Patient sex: M
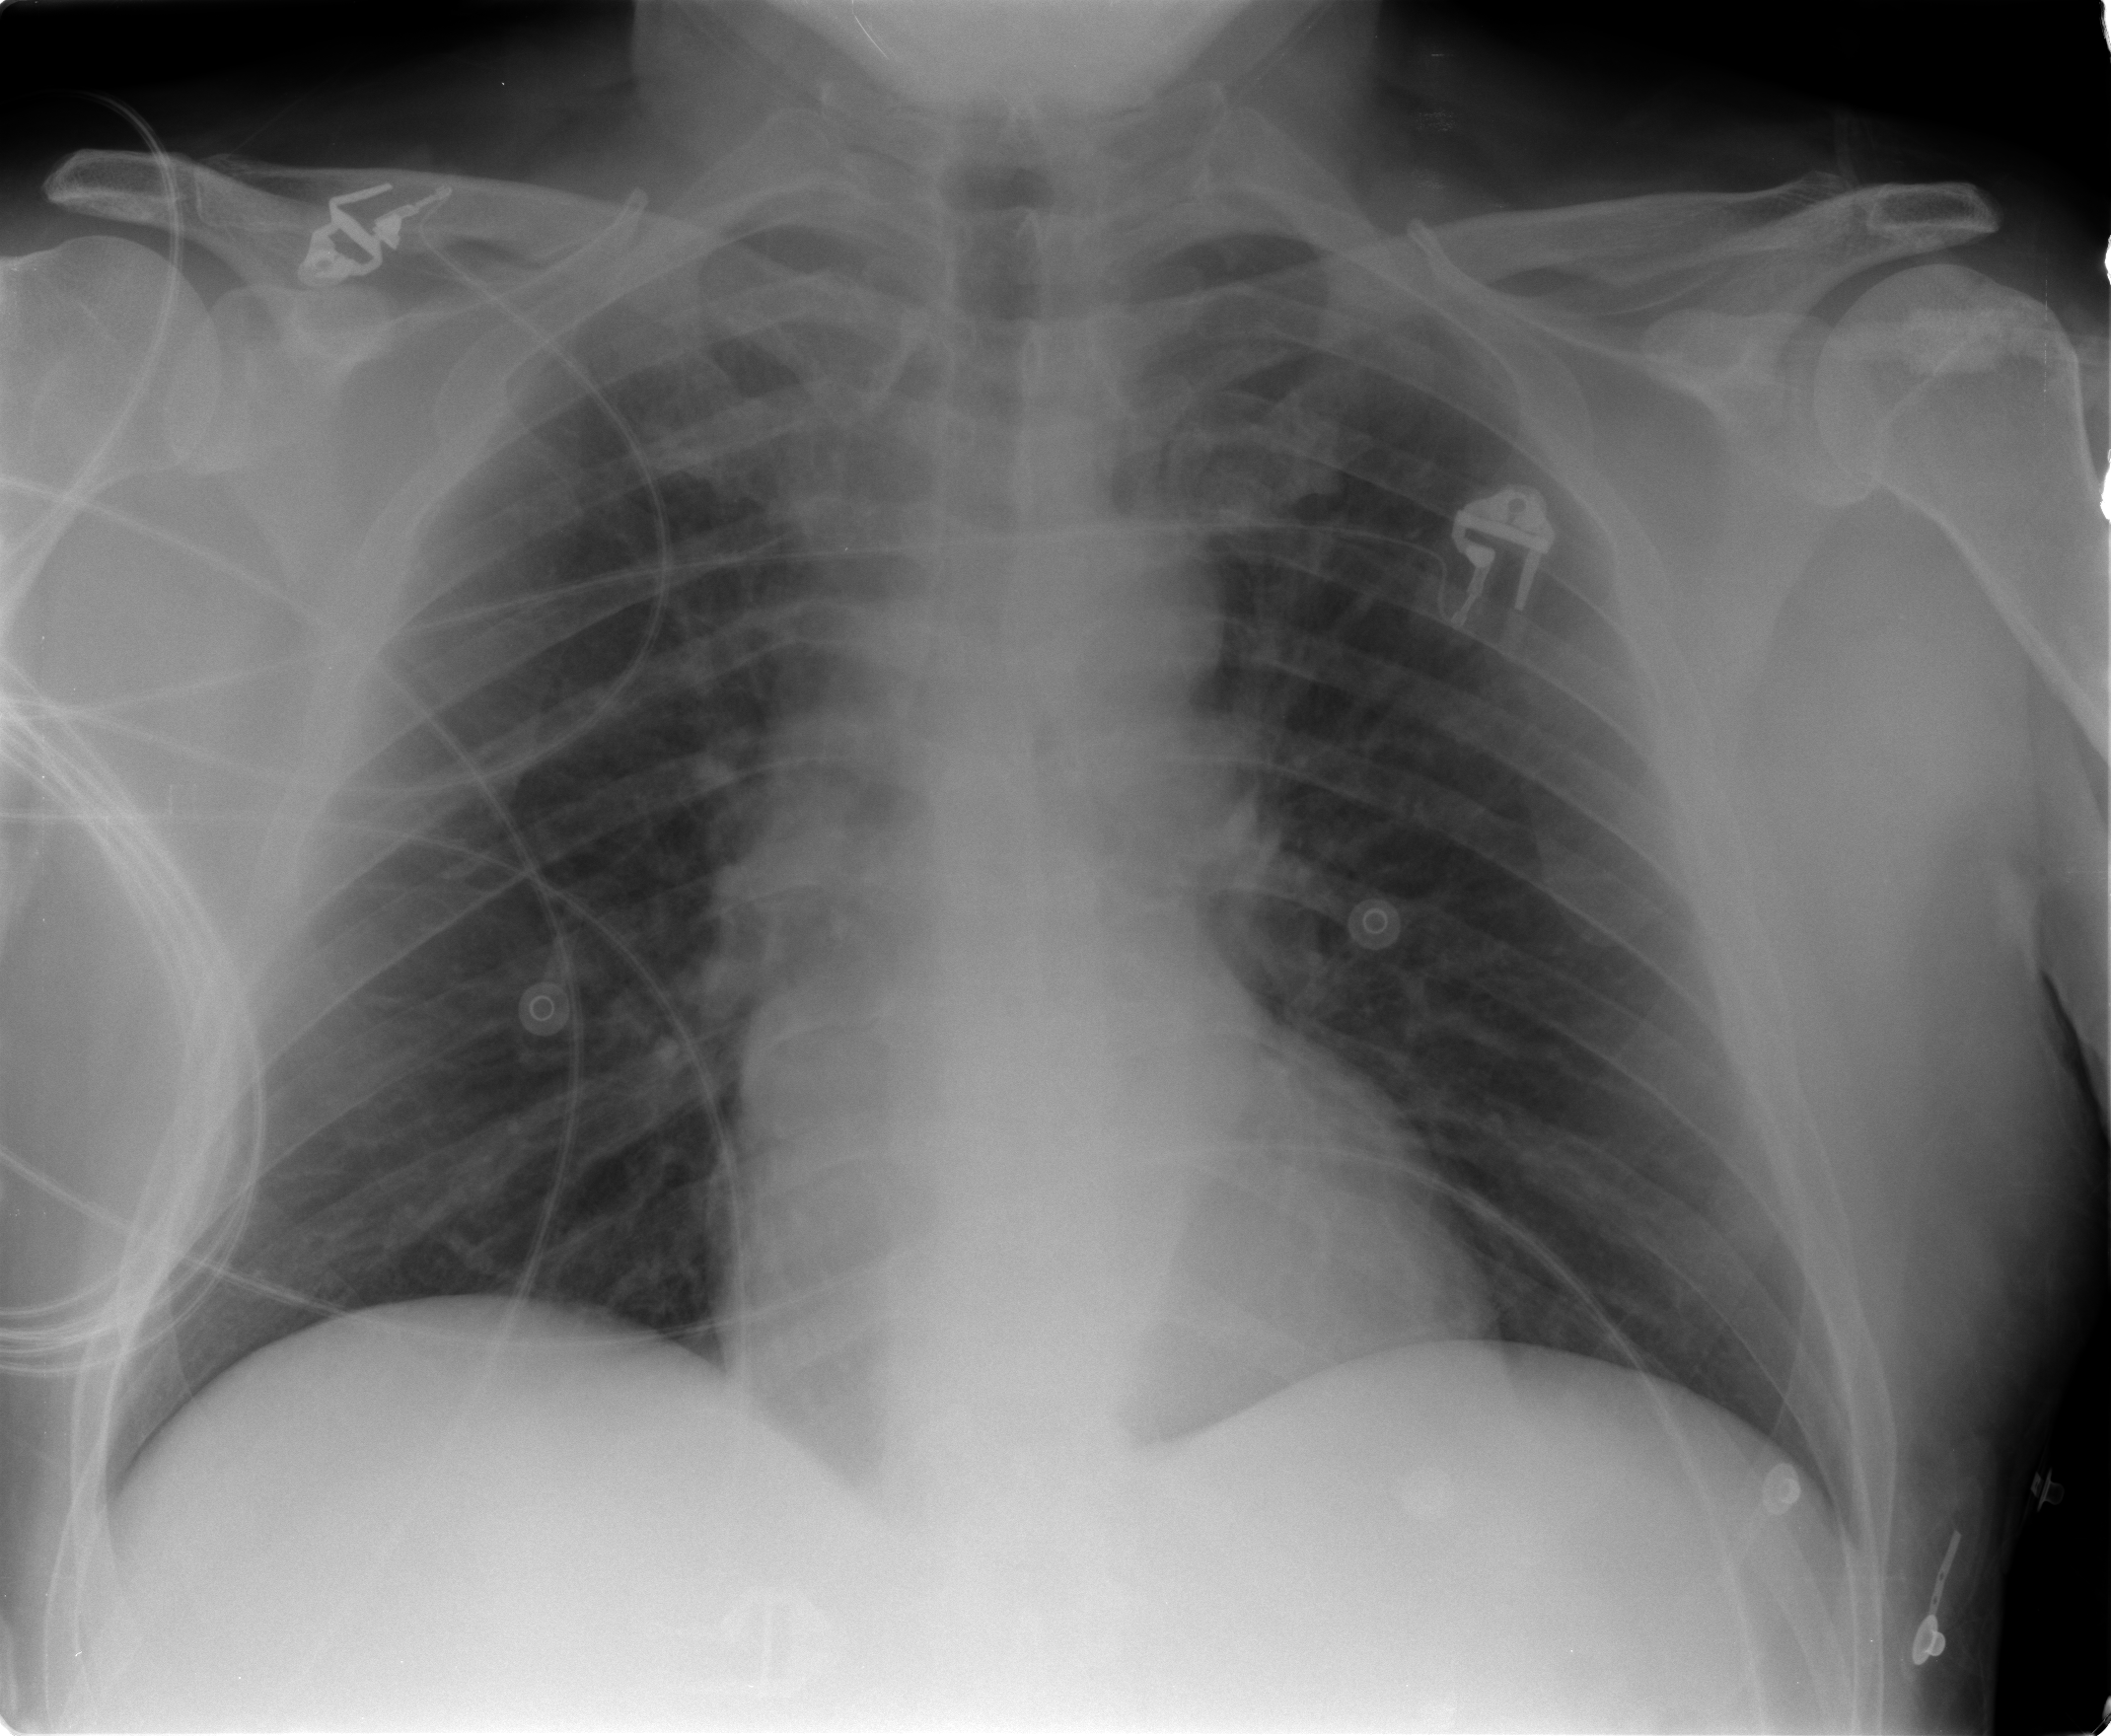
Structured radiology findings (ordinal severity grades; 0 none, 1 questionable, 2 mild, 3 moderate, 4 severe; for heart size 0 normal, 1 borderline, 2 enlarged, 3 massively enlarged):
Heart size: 0
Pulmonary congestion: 2
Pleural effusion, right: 0
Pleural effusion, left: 0
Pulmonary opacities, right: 0
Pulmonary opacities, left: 0
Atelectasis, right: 0
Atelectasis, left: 0